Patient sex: M
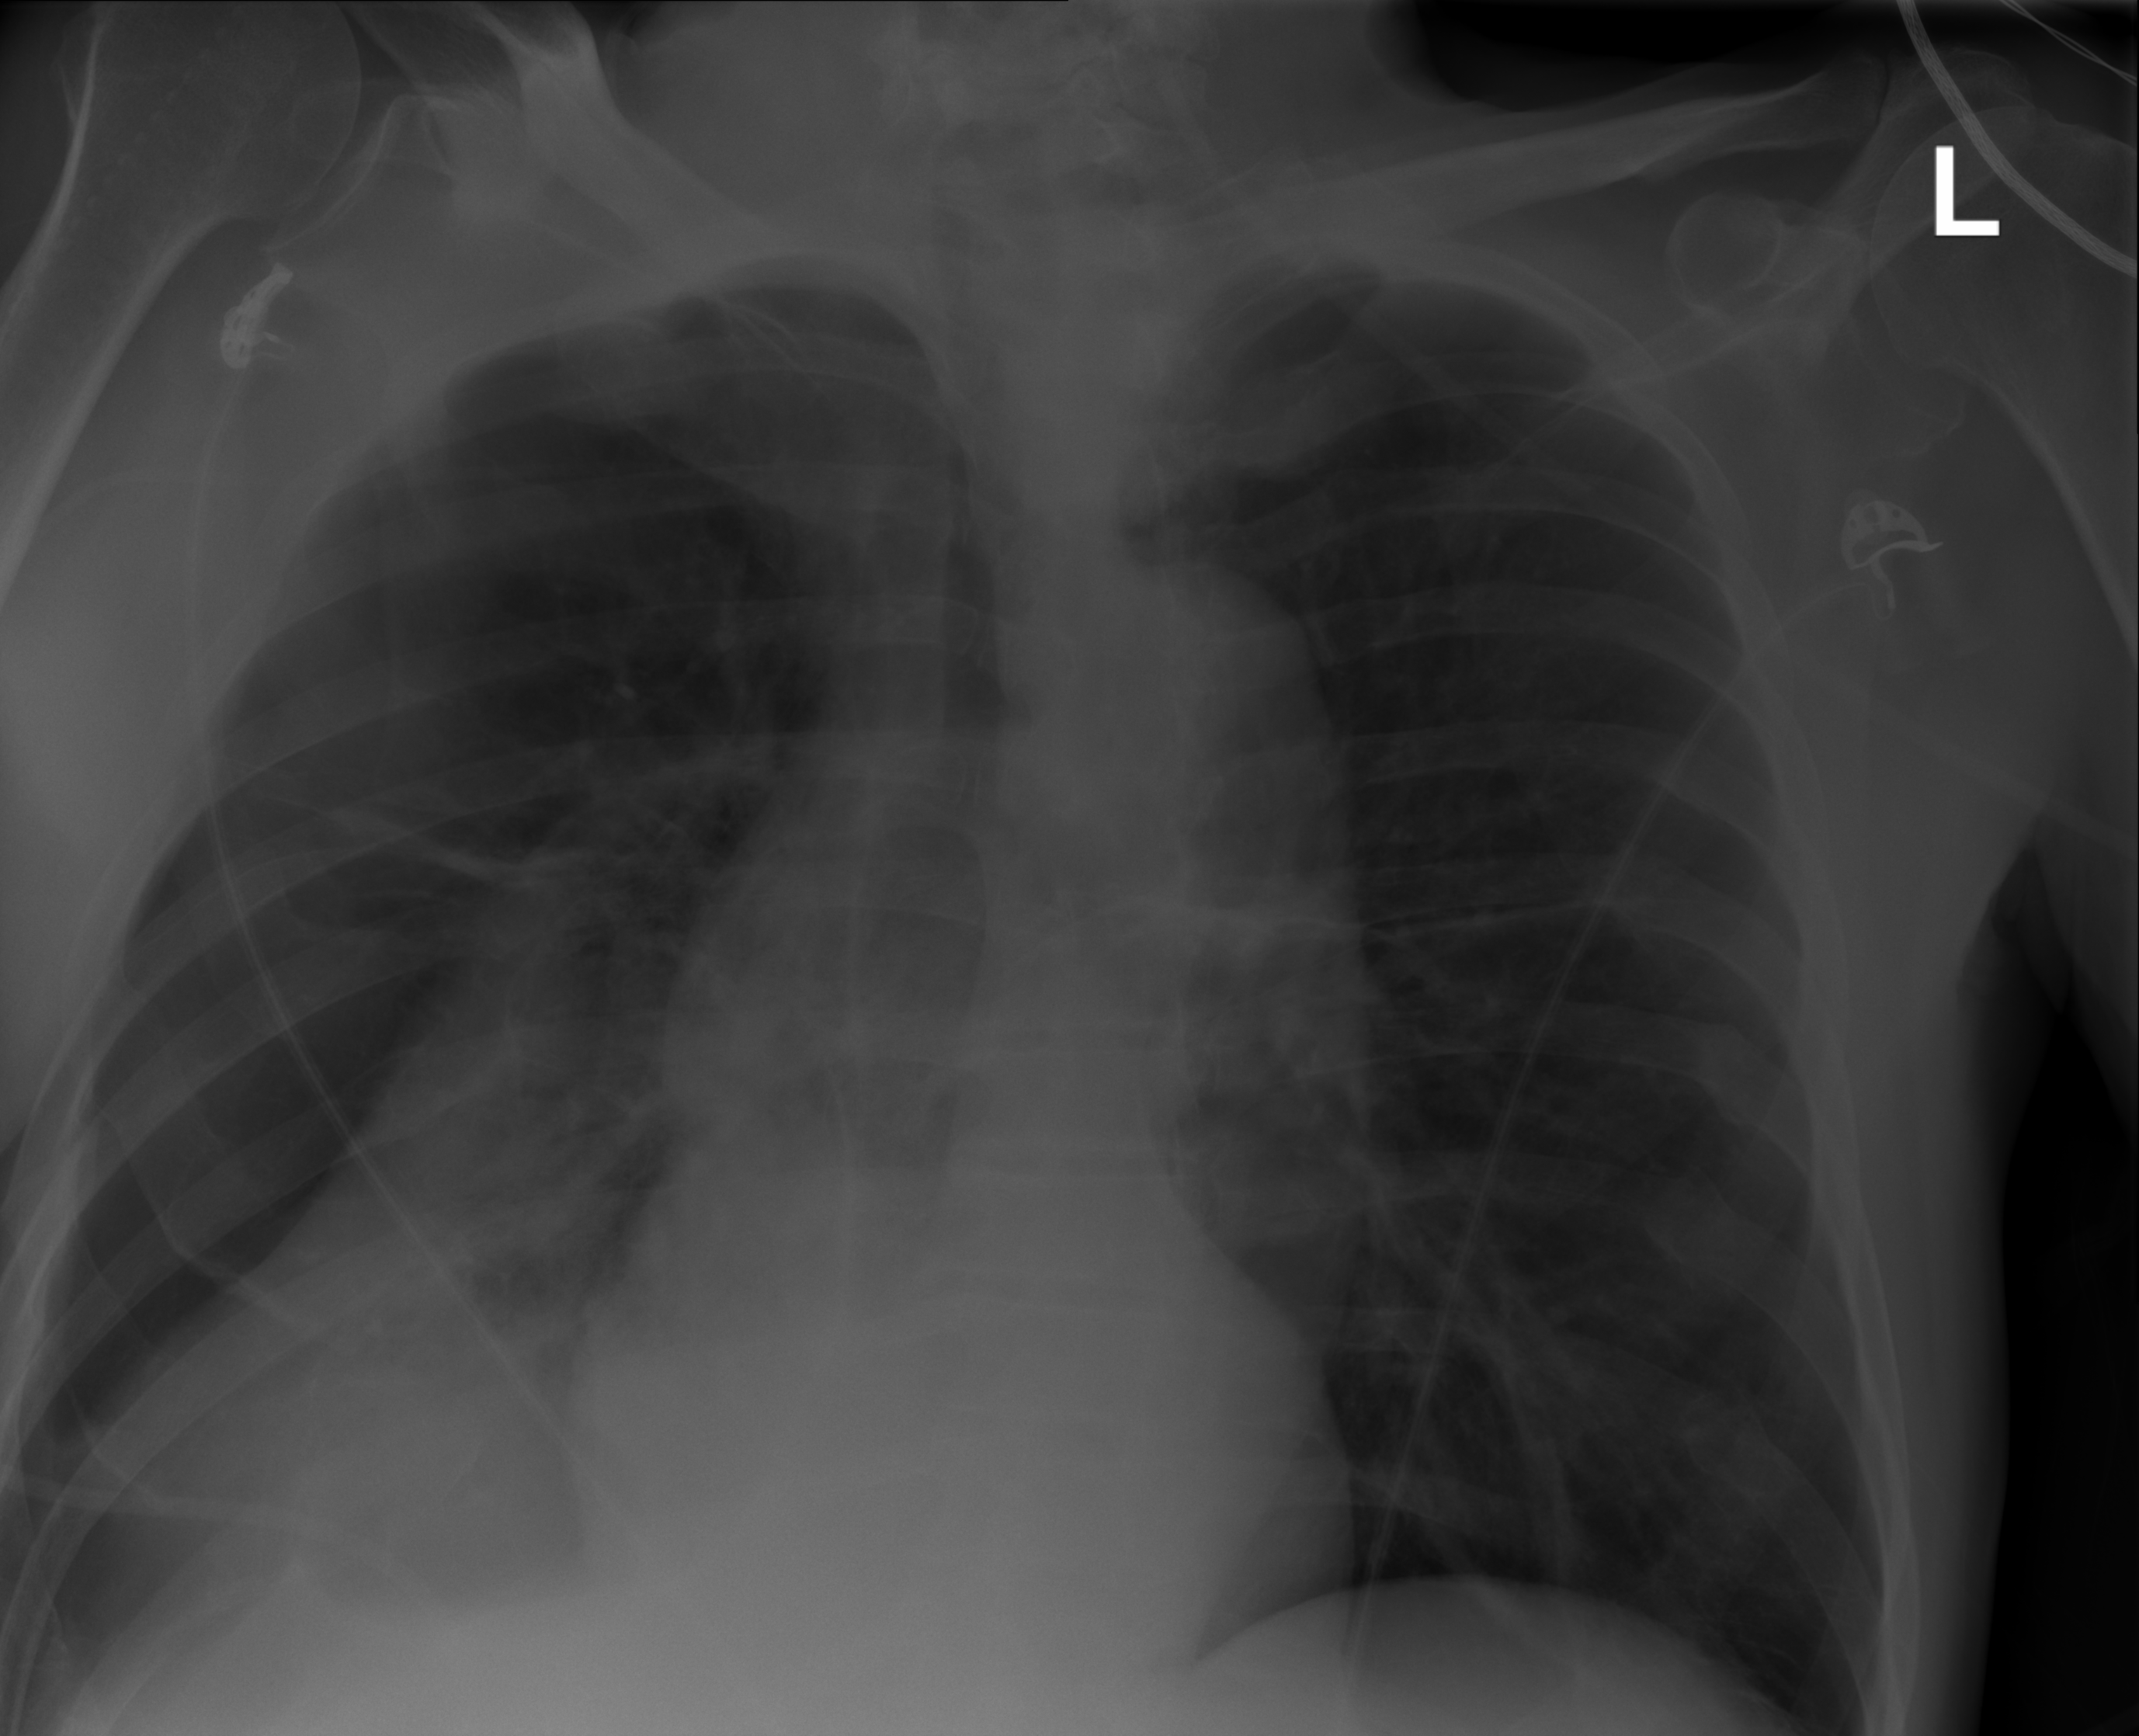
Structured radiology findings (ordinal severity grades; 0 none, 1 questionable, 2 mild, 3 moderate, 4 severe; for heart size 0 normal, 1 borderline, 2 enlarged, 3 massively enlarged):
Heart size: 0
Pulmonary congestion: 0
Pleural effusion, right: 0
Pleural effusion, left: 0
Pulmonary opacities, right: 0
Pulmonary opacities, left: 0
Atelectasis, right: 4
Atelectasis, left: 0